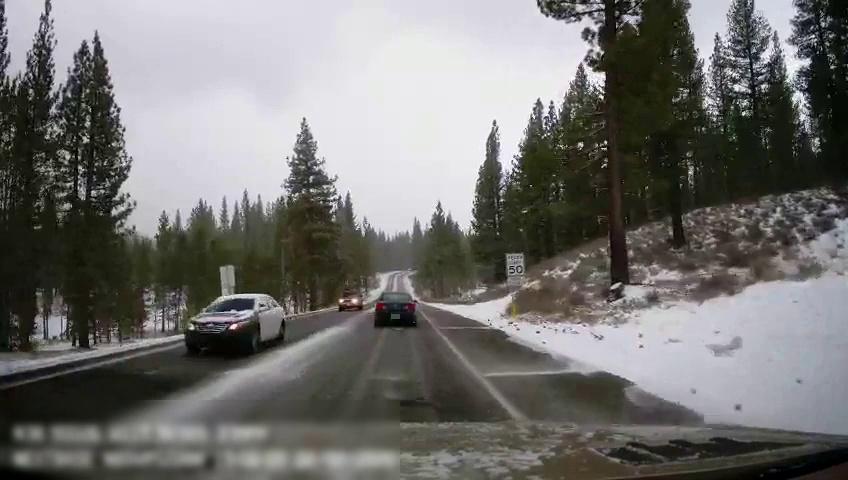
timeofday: Day
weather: Snowy
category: Drivable Space
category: Vehicles | Truck
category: Vehicles | Car
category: Vehicles | Car
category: Lanes | Opposite Lane
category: Lanes | Current Lane
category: Traffic | Signs
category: Traffic | Signs